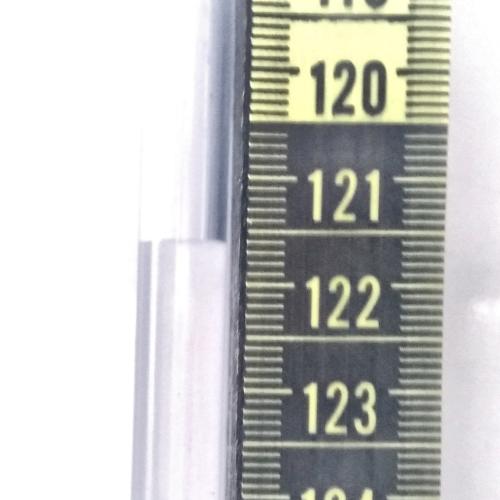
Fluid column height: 121.6 cm